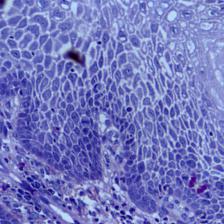
Diagnosis: OSCC